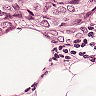
Metastatic tissue present: yes